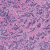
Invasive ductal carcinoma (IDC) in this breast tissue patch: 1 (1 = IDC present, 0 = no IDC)